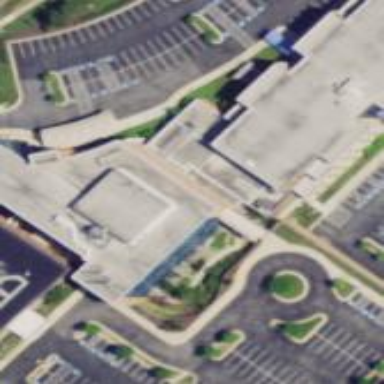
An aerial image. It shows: Hospital building.